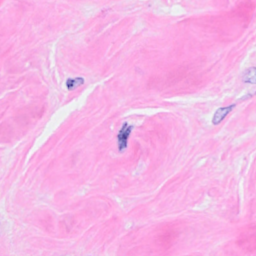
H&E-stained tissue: Breast